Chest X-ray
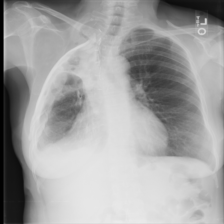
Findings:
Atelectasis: negative
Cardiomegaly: negative
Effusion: negative
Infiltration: negative
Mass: negative
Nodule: negative
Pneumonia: negative
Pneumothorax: negative
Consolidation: negative
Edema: negative
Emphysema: negative
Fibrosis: negative
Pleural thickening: negative
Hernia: negative